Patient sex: F
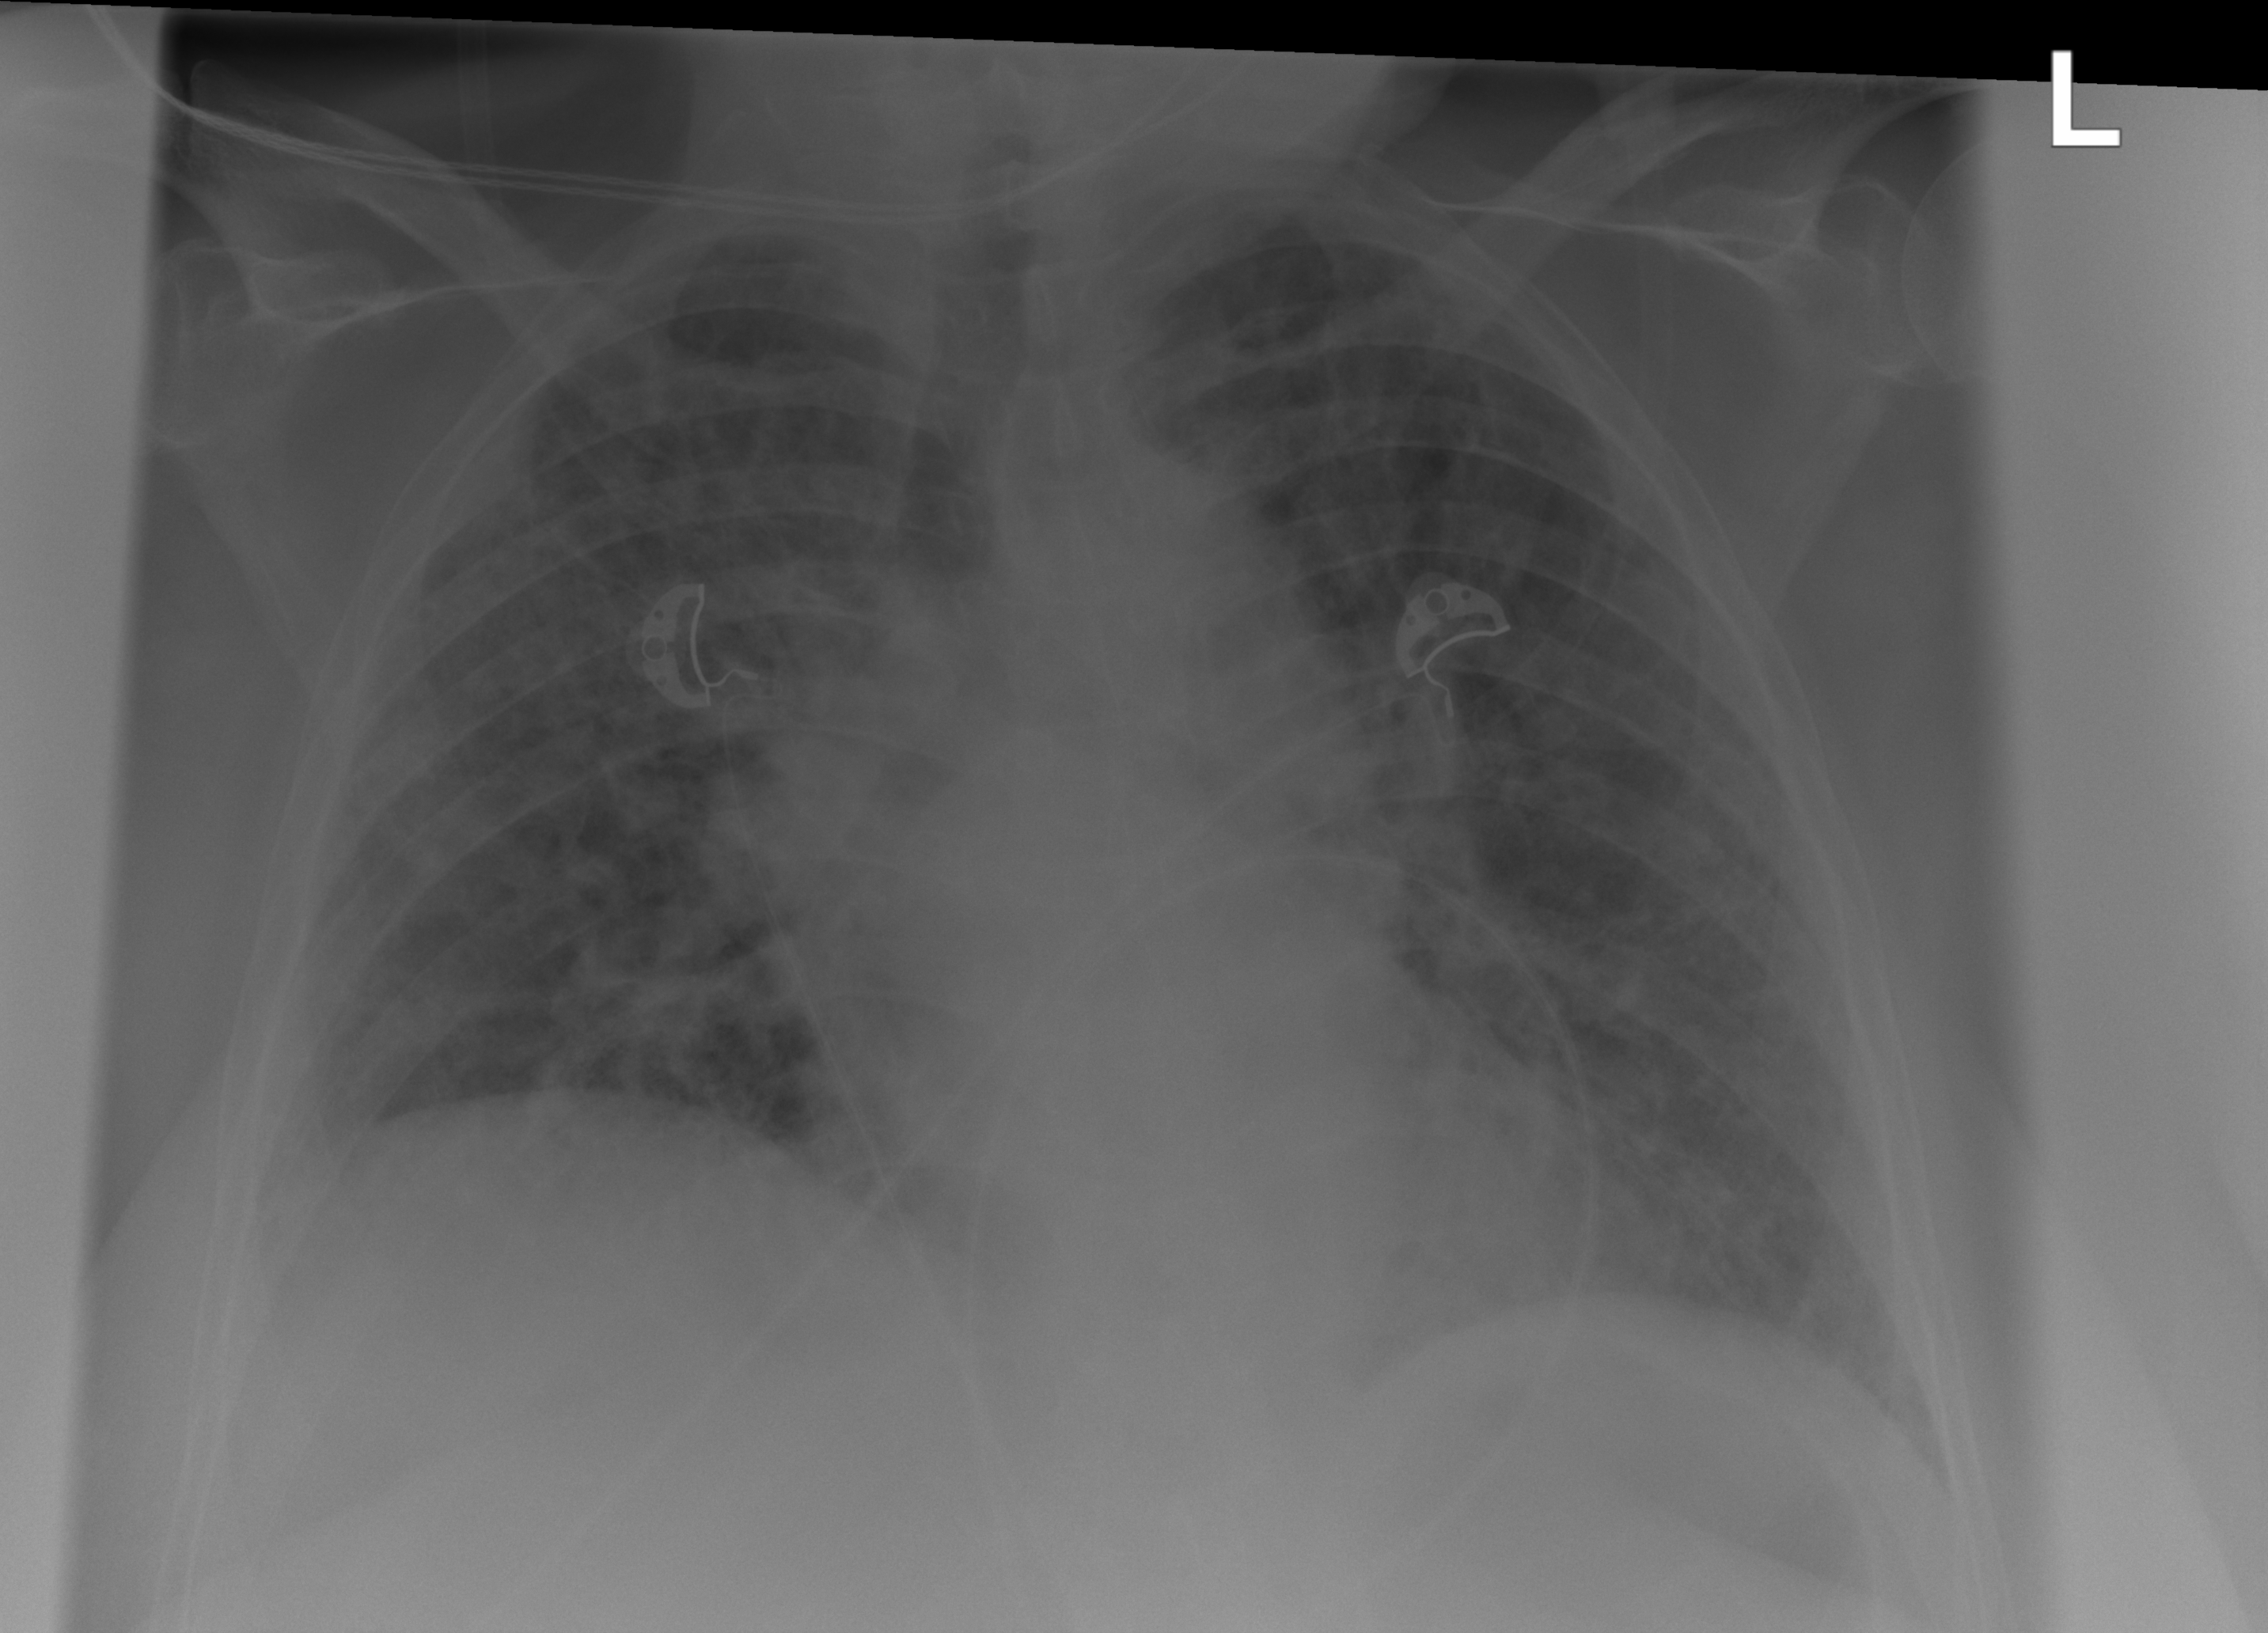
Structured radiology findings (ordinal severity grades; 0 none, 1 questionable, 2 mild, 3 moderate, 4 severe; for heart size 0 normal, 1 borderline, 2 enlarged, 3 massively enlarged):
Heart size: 0
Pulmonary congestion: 0
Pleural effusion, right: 2
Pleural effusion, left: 0
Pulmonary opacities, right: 3
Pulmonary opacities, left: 3
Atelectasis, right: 2
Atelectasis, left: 2